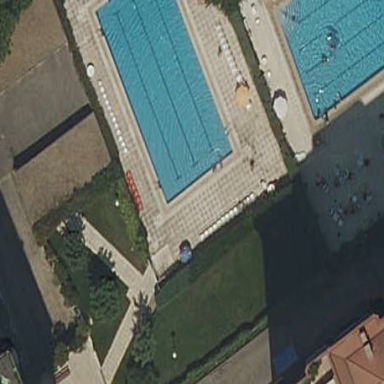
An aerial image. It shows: Swimming pool located in leisure land.